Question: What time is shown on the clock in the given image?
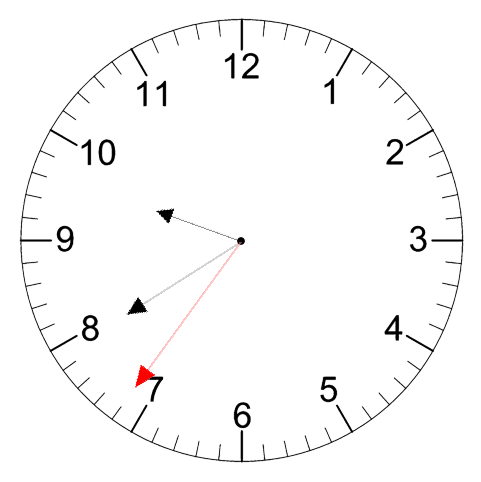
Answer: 09:39:36